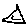
Label: triangle